Aerial crown-view tile of a tropical tree (Barro Colorado Island, Panama), acquired 20240918:
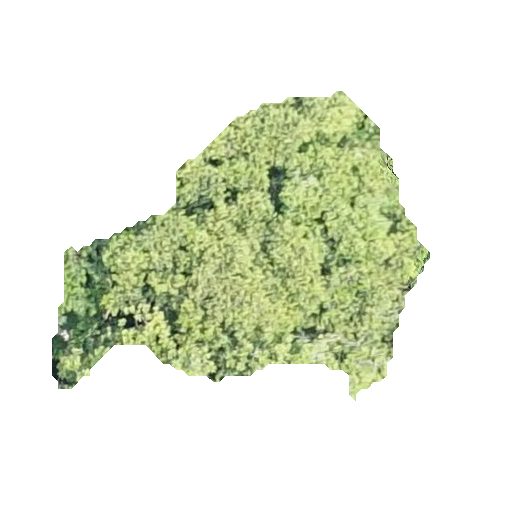
Species: Luehea seemannii
GBIF accepted scientific name: Luehea seemannii
Crown area: 112.559 m²